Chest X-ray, AP view. Patient: 40 years old, sex M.
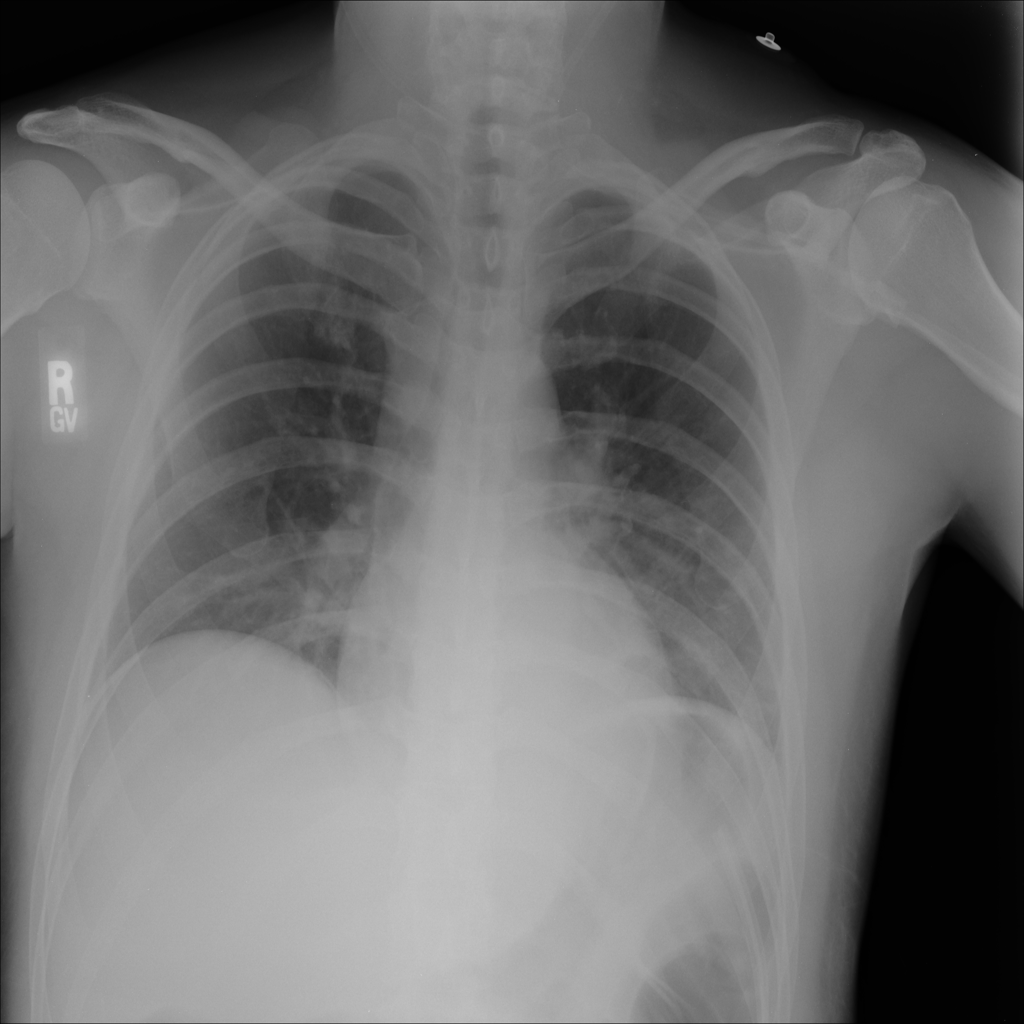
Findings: Atelectasis